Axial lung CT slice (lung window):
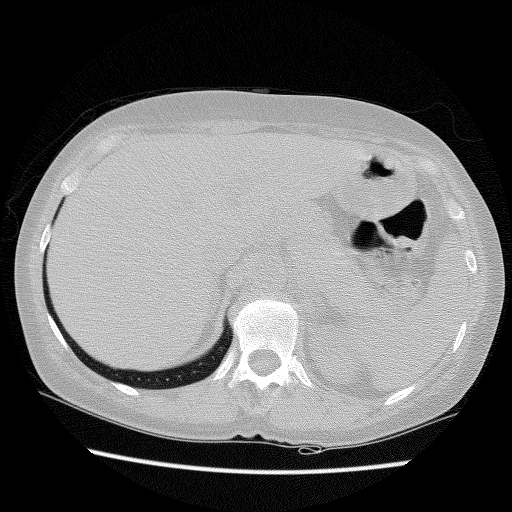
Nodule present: no